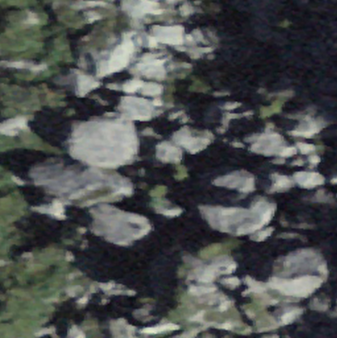
Label: bouldering_area